Field crop: maize
Growth stage: 1
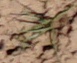
Species: lolium